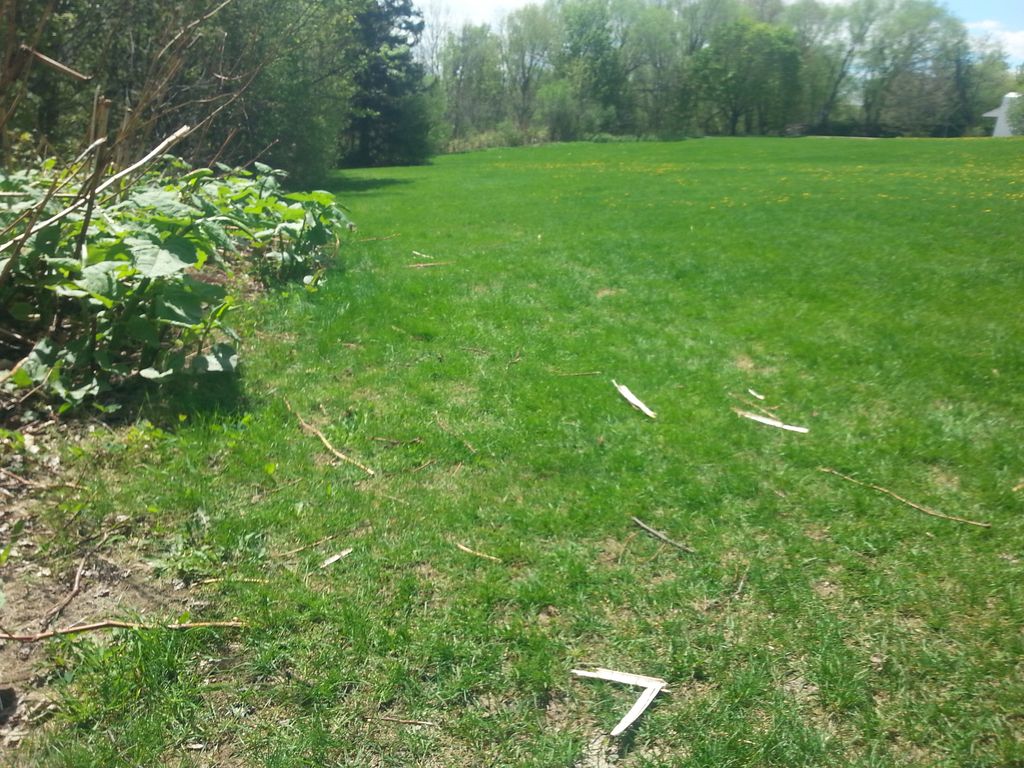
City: quebec_city